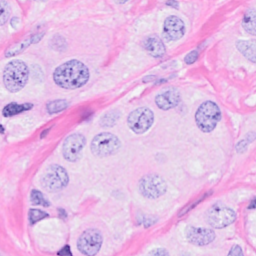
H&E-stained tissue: Breast